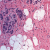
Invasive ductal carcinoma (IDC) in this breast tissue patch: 0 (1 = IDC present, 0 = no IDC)